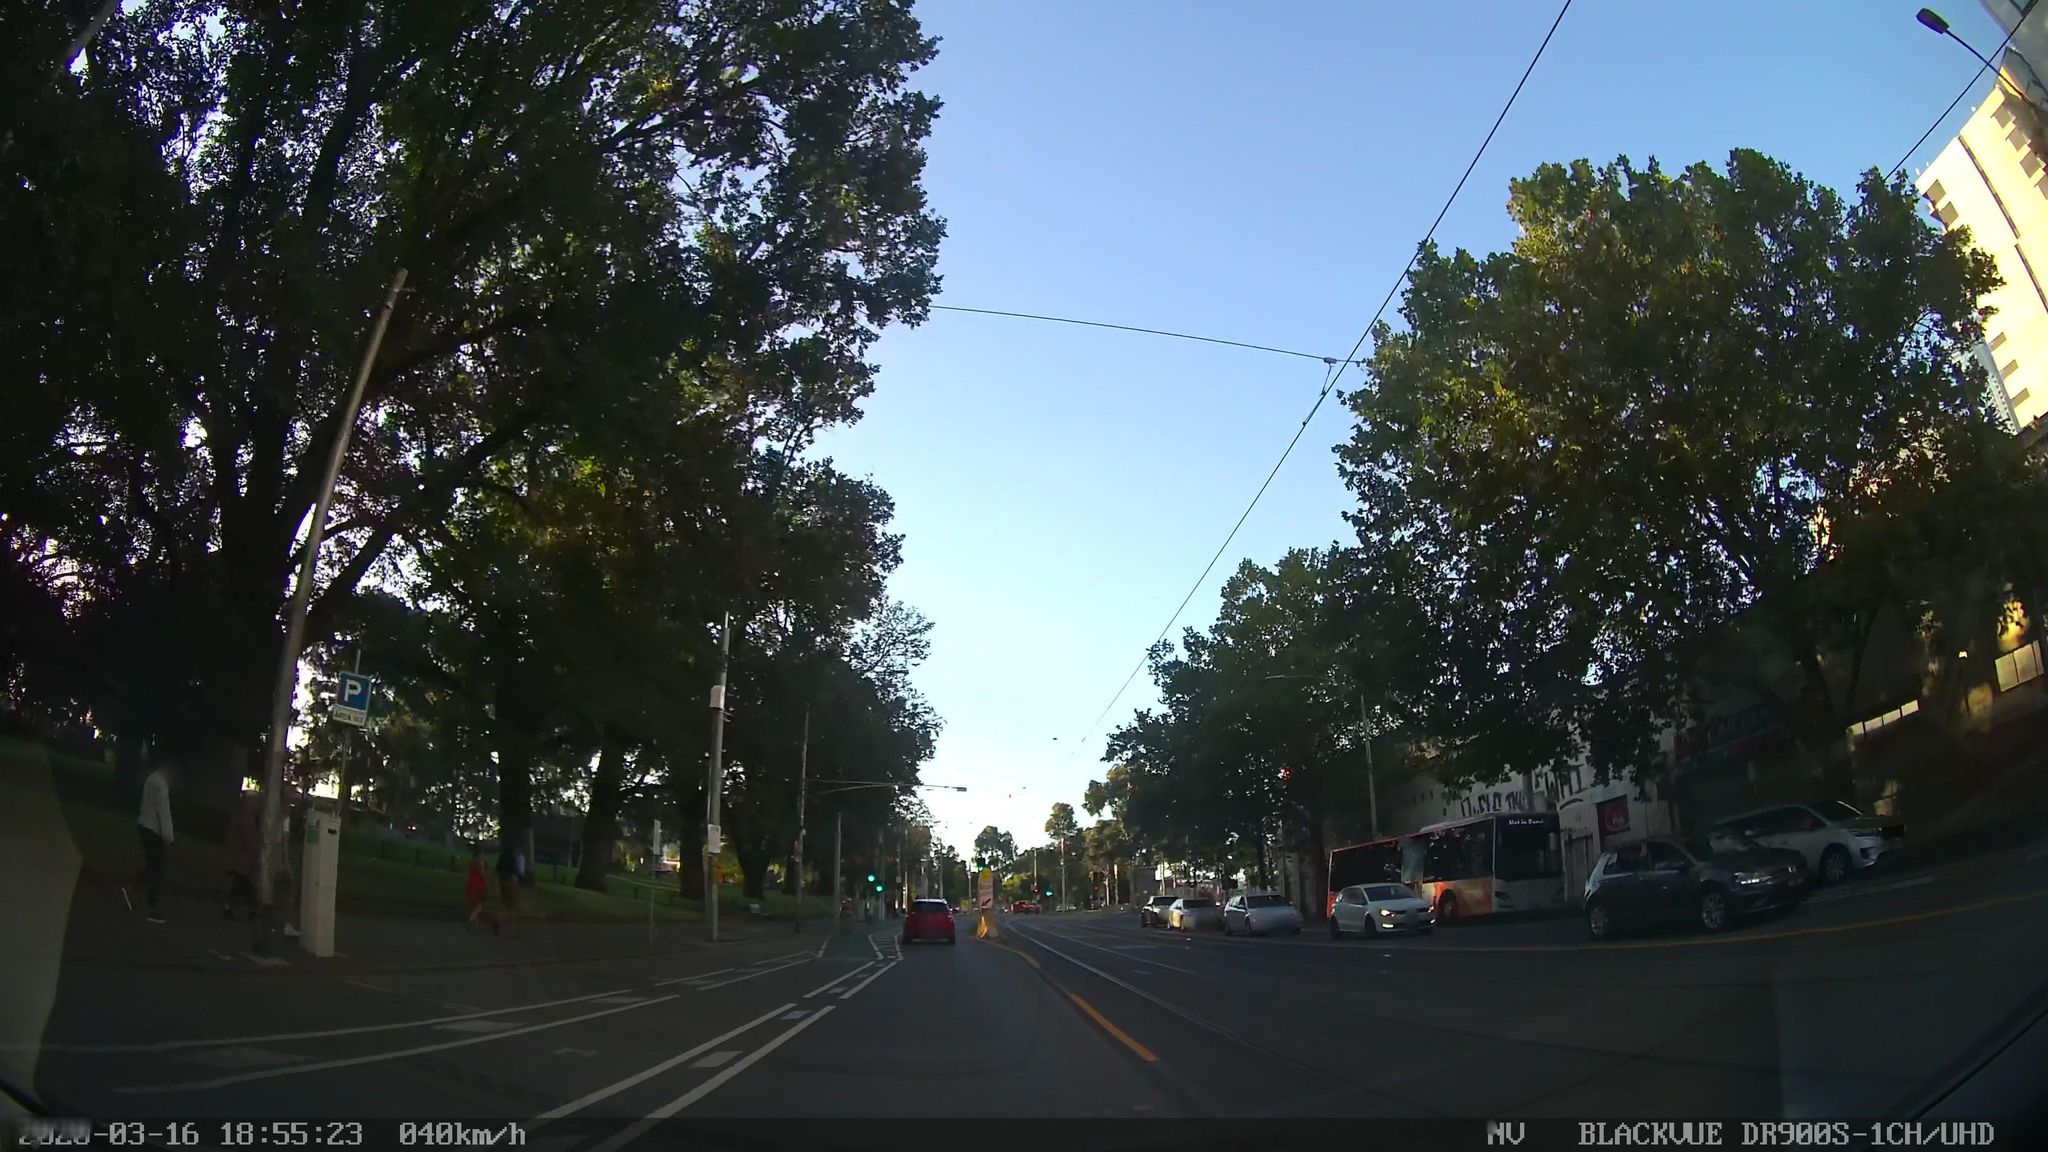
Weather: clear
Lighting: day
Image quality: good
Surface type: driving surface
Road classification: secondary
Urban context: urban centre
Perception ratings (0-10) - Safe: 1.78, Lively: 9.12, Beautiful: 6.96, Boring: 1.93, Depressing: 0.81, Wealthy: 1.73